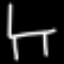
Label: chair